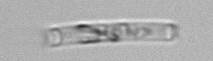
Label: Cerataulina_pelagica